Question: I have code which uses the Twitter Bootstrap 3, 'nav' with 'right-arrow', which I created using 'border-*' properties. But if I use very long text in 'right-arrow', it does not expand, and if I use percents, the code will not work...
Example on <URL>

'''
.custom-nav-stacked>li>a {
border-radius: 2px;
}
.custom-nav-stacked>li.active>a:after,
.custom-nav-stacked>li.active>a:hover:after,
.custom-nav-stacked>li.active>a:focus:after {
content: '';
position: absolute;
left: 100%;
top: 50%;
margin-top: -19px;
/*margin-left: -1px;*/
border-top: 19px solid transparent;
border-left: 13px solid #428bca;
border-bottom: 19px solid transparent;
}
'''
'''
<div class="container" style="margin-top: 20px">
<div class="row">
<div class="col-md-2" style="width: 300px /* width there only for pretty demo */">
<ul class="nav nav-pills nav-stacked custom-nav-stacked">
<li class="active"><a href="#">A long long text</a></li>
<li><a href="#">Small text</a></li>
<li class="active"><a href="#">A long long long long long long long long long text</a></li>
<li><a href="#">Small text 111</a></li>
</ul>
</div>
</div>
</div>
'''
Example on <URL>
How can I make the triangle responsive based on the amount of text?
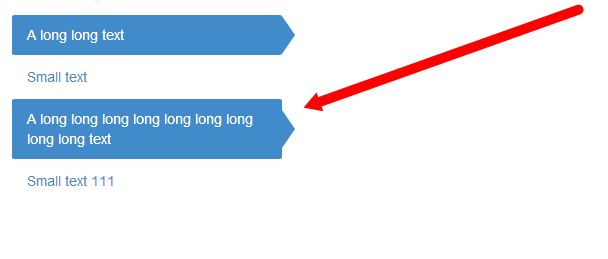
Answer: The only unit (meaning reactive to something else) that 'border' can use is the 'vh' and 'vw' units. As a result, 'border' can only be responsively sized when the element it is on is sized relative to the viewport. <URL>
As a result, what you're trying to do with CSS is not currently possible because if you set the height and border with viewport units then they will not respond to the text content. You'd have to give a class to the ones of varying height, thus defeat the purpose of relative sizing anyway.
However, this is pretty easy to do using javascript. You just need to iterate through the relevant elements, calculate the height of the element, divide that by 2 and make that the 'border-top' and 'border-bottom', then make a proportion of that the 'border-left'. <URL>
'''
/* JS */
var actives = document.getElementsByClassName("active"),
triangles = document.getElementsByClassName("triangle");
for(var i = 0, l = actives.length; i < l; i++) {
triangles[i].style.borderTopWidth = actives[i].clientHeight / 2 + "px";
triangles[i].style.borderBottomWidth = actives[i].clientHeight / 2 + "px";
triangles[i].style.borderLeftWidth = actives[i].clientHeight / 3 + "px";
triangles[i].style.marginTop = - actives[i].clientHeight / 2 + "px";
}
/* CSS */
li.active .triangle {
position: absolute;
left: 100%; /* Position it to the right */
top: 50%;
border-color:transparent; /* Make all other sides transparent */
border-left-color:#428bca; /* Add color to the side that matters */
border-style:solid; /* This property is necessary to make it show */
}
'''
Actual (meaning in the DOM) elements are suggested as opposed to pseudo elements using the javascript approach because they are much easier to access using the DOM. If you do end up using pseudo elements, you will need to change the actual stylesheets which is <URL>